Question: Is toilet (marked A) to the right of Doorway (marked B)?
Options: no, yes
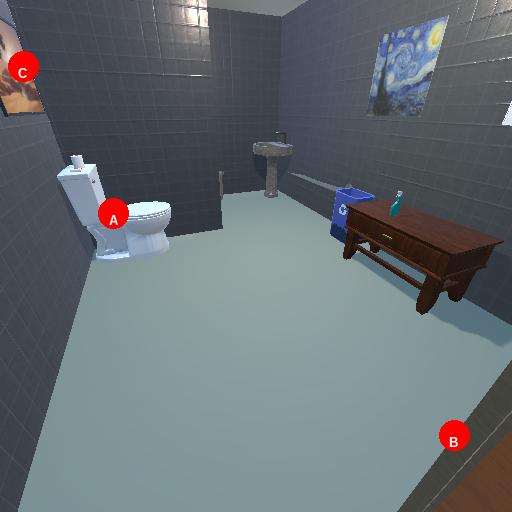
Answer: no